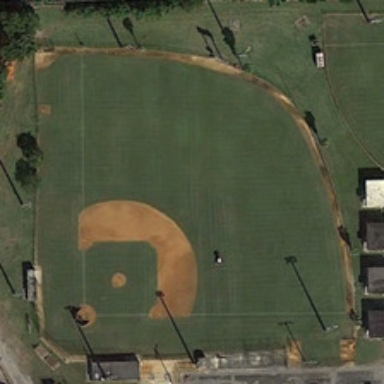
A baseball field is near several green trees and buildings .